Interaction volume radius: 5 \u00c5
Interaction volume height: 15 \u00c5
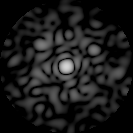
Disorder parameter: 0.8301